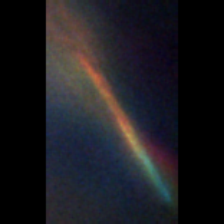
Taxon: Psuedo-nitzschia
Group: Diatoms